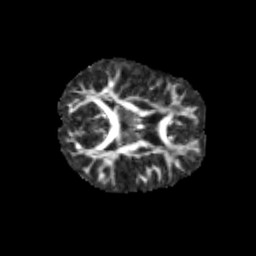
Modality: FA
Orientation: axial
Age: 12
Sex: male
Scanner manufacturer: siemens
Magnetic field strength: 3 T
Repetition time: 3.8 s
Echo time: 0.07 s